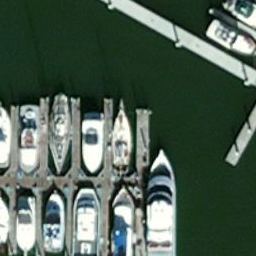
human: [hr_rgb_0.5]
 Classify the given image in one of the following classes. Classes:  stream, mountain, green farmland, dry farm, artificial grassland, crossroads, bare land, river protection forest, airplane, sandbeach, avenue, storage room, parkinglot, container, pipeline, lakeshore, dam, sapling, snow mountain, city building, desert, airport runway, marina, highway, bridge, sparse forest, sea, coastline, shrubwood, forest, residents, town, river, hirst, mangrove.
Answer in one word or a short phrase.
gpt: marina